Field crop: maize
Growth stage: 2
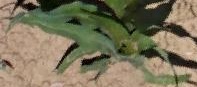
Species: maize